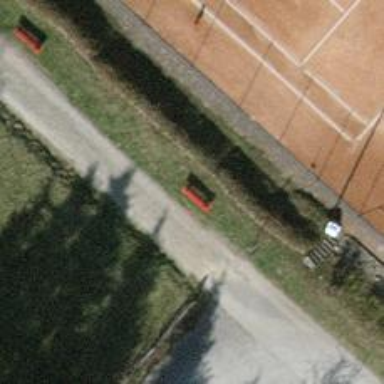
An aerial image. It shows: Red bench.